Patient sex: M
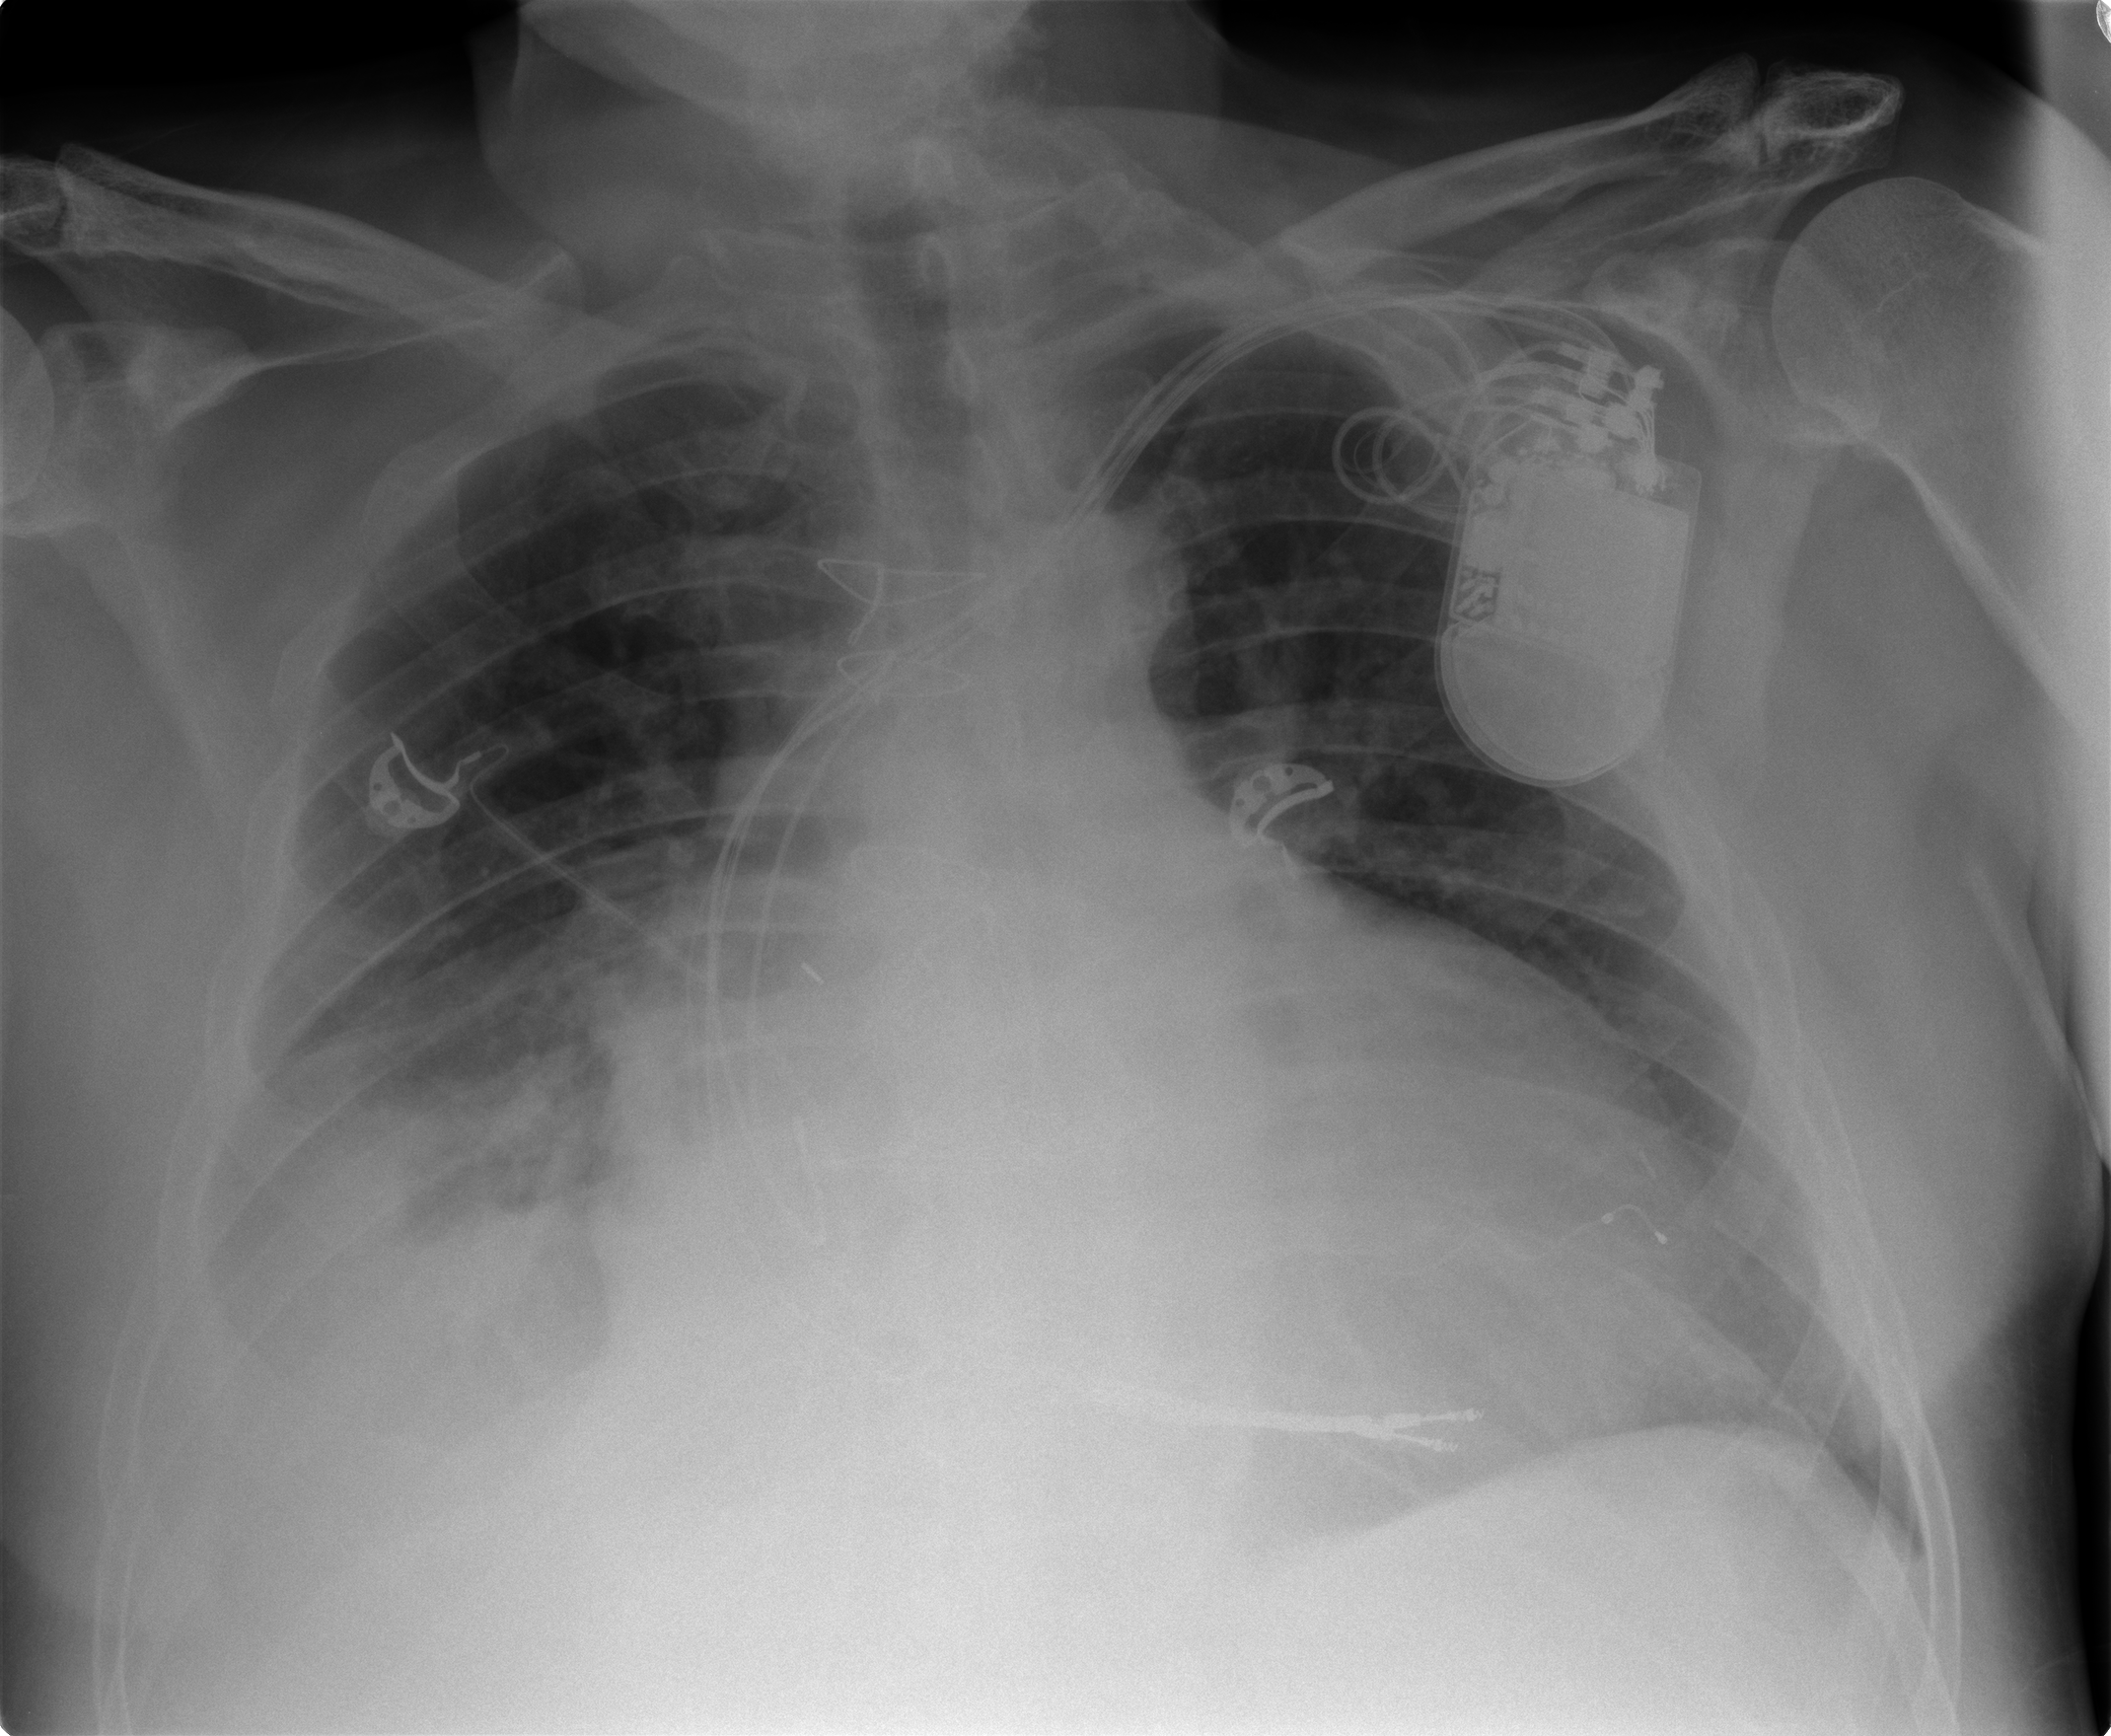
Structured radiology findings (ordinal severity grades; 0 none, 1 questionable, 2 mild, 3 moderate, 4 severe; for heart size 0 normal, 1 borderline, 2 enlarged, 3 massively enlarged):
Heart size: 3
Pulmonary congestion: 2
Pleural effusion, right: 3
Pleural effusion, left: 2
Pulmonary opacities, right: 0
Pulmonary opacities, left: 0
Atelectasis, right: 2
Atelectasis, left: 1